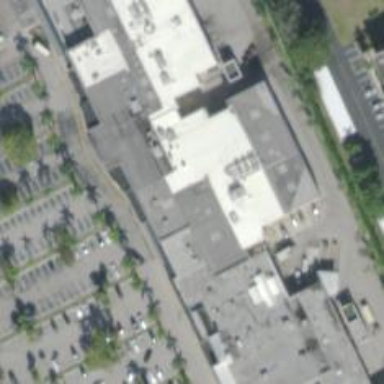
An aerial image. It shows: Cinema.